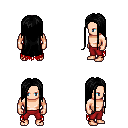
a pixel art fantasy rpg character, male body template, human, light skin, red tattered cape, red pants, black extra-long hairstyle, four views (front, back, left, right), 2x2 character sprite sheet, small pixel art, hard edges, no anti-aliasing